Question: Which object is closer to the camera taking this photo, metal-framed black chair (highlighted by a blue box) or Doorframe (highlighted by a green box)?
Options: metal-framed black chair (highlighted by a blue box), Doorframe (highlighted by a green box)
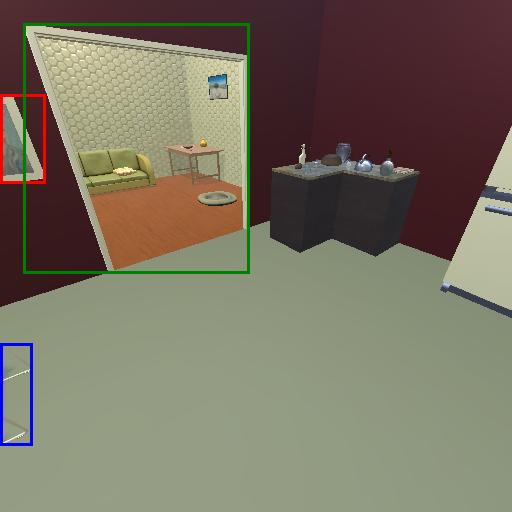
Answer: metal-framed black chair (highlighted by a blue box)